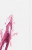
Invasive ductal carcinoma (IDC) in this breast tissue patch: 0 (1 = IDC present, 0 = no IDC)